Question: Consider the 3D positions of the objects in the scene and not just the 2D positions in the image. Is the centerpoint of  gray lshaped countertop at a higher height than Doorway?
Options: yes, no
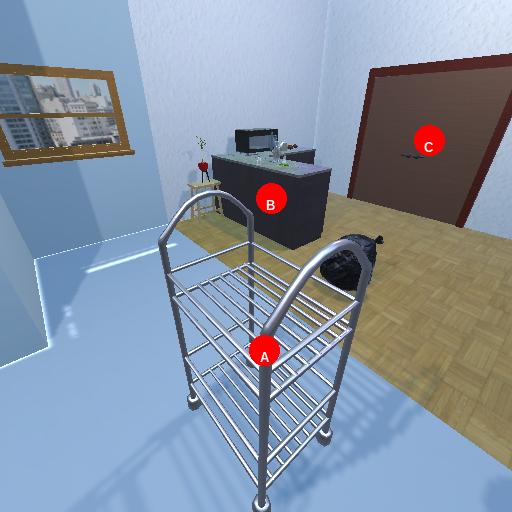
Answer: yes